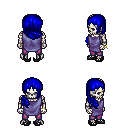
a pixel art fantasy rpg character, male body template, skeleton, chain tabard jacket, magenta pants, blue right-swept hairstyle, bracelets, ghillies, four views (front, back, left, right), 2x2 character sprite sheet, small pixel art, hard edges, no anti-aliasing